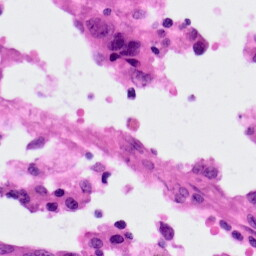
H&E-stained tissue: Lung